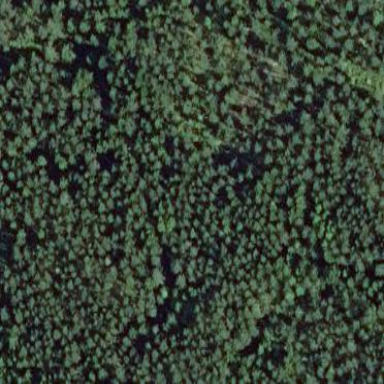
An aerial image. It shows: Bog wetland.